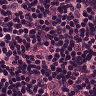
Metastatic tissue present: no